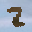
Label: 2